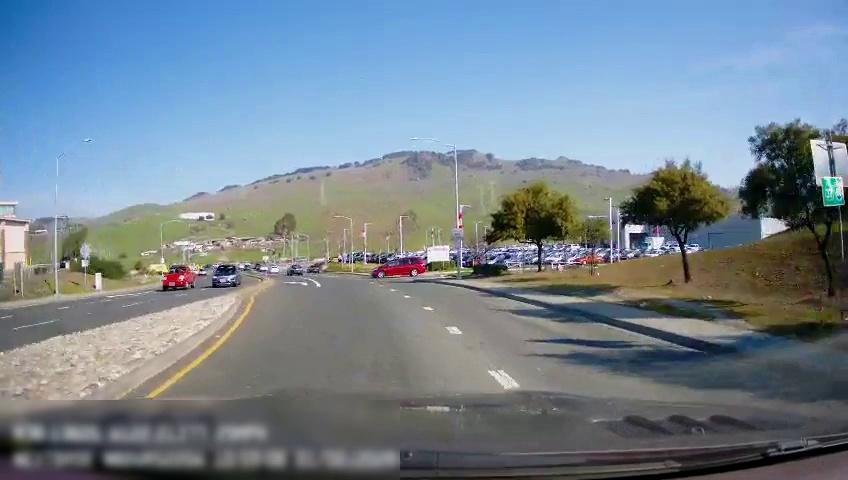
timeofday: Day
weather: Sunny
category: Drivable Space
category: Drivable Space
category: Vehicles | Car
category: Vehicles | Car
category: Vehicles | Truck
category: Vehicles | SUV
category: Vehicles | SUV
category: Vehicles | Car
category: Vehicles | Van
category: Lanes | Opposite Lane
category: Lanes | Opposite Lane
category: Lanes | Alternate Lane
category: Lanes | Alternate Lane
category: Lanes | Alternate Lane
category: Traffic | Signs
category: Traffic | Signs
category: Traffic | Signs
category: Traffic | Signs